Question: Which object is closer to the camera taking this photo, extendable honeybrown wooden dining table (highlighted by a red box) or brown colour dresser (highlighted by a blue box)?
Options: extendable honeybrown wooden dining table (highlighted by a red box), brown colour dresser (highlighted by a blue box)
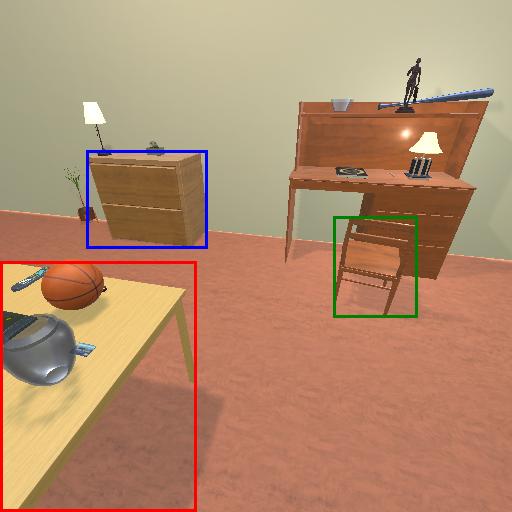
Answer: extendable honeybrown wooden dining table (highlighted by a red box)